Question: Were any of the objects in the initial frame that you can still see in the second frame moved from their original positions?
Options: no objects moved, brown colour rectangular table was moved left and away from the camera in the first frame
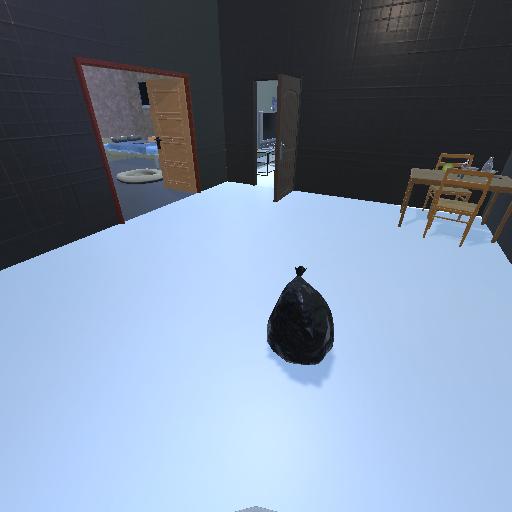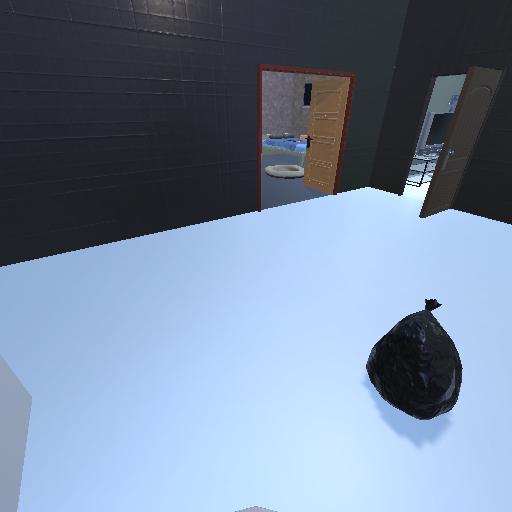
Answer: no objects moved